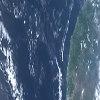
Label: water